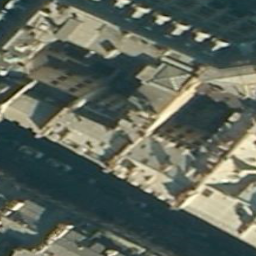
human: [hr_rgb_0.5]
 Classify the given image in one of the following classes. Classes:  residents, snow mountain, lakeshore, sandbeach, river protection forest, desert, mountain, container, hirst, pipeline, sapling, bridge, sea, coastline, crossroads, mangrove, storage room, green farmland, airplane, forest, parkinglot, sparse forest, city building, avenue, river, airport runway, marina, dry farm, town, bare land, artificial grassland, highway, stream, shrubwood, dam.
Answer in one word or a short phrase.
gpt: city building